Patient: sex F, age 63
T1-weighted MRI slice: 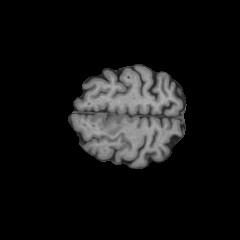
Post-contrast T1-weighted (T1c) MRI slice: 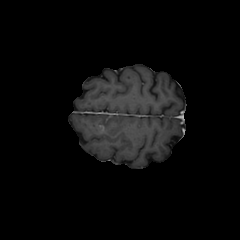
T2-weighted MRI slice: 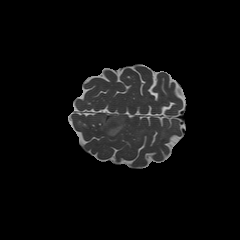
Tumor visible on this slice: yes
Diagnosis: Glioblastoma, IDH-wildtype
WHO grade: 4